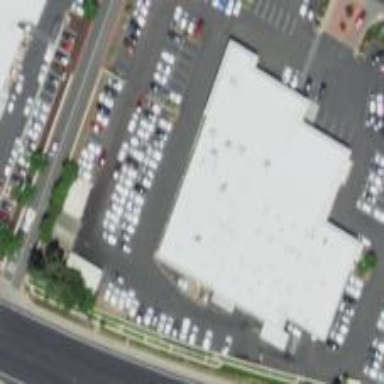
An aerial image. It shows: Commercial area.